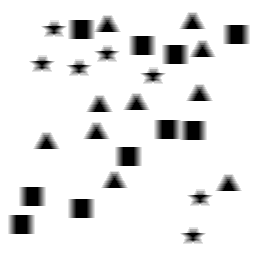
Squares: 10
Triangles: 10
Stars: 7
Total shapes: 27